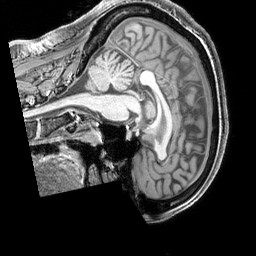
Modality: T1w
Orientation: sagittal
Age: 56
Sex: female
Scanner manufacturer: siemens
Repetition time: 2.3 s
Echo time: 0.00226 s